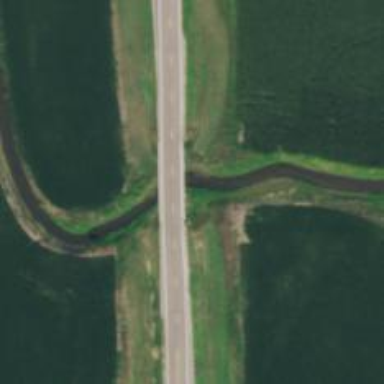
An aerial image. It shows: Asphalt surface bridge.